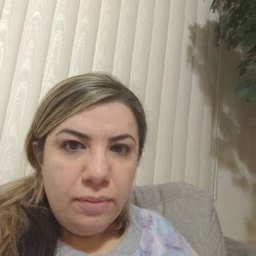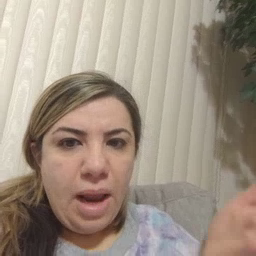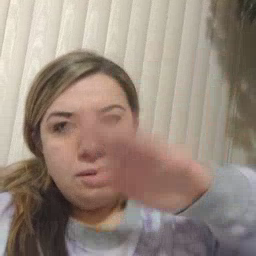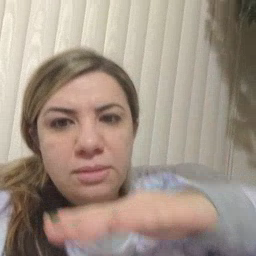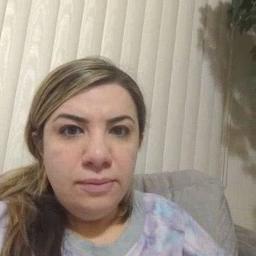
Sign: on